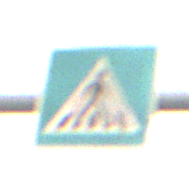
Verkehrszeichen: FussgaengerueberwegLinks
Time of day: SunriseSunset
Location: Outdoor (RoadRail)
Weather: Clear
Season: NotSpecified
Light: Natural